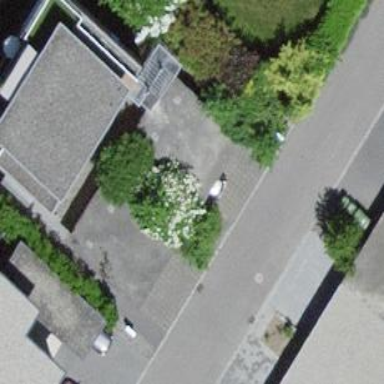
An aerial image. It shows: Garage building.